Field crop: tomato
Growth stage: 1
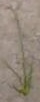
Species: cyperus